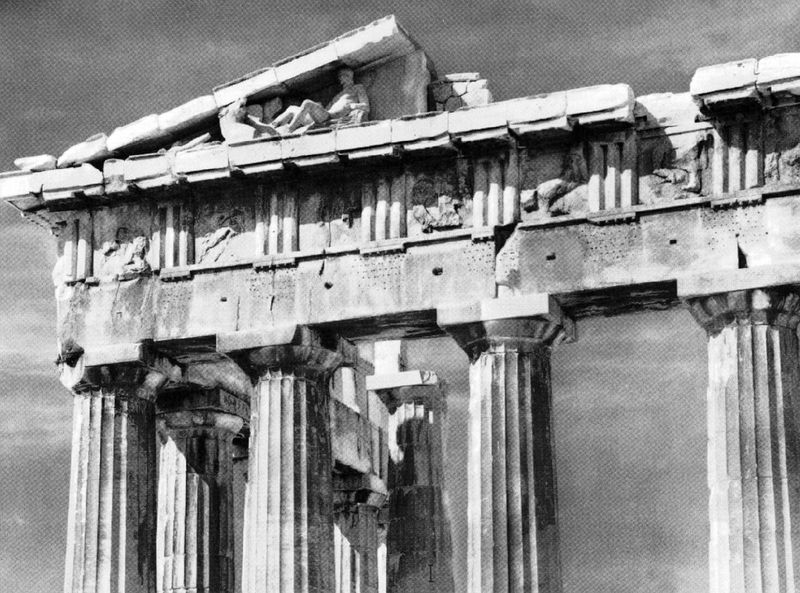
Titel: Athen, Akropolis, Pantheon, Peripteros (8 x 17 Säulen), Säulenhöhe 10,43m
Künstler: Kallikrates
Standort: Athen (EU - GR)
Schlagwörter: dunkel, gemälde, gestein, himmel, schatten, weiß, wolken, grau, hell, licht, marmor, schwarz, säule, säulen, zeichnung, dach, alt, mensch, stein, steine, bild, statue, ecke, mauer, figuren, detail, foto, gang, ruine, schwarzweiß, kaputt, statuen, ionisch, fresken, griechenland, zerstört, tempel, fresco, rillen, akropolis, anitk, ausgrabung, runie, dunkelö